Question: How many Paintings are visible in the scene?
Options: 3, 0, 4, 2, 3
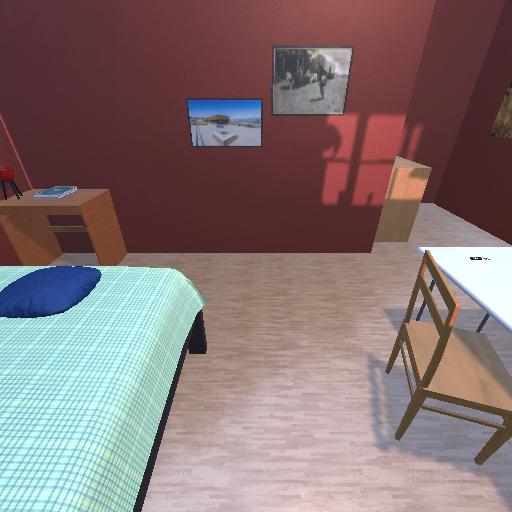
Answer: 3